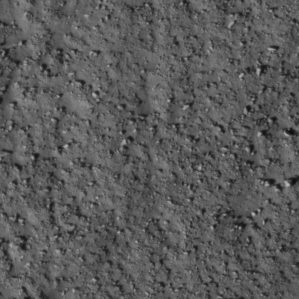
Label: non_frost